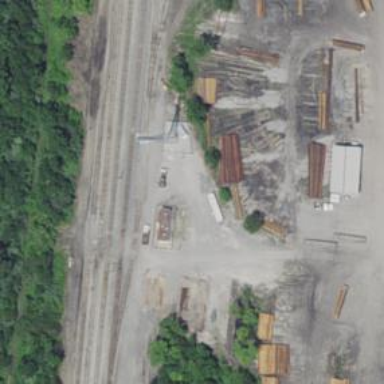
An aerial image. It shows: Railway service station.